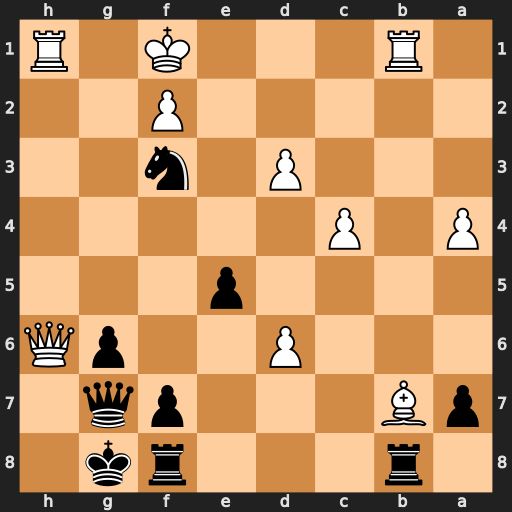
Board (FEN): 1r3rk1/pB3pq1/3P2pQ/4p3/P1P5/3P1n2/5P2/1R3K1R
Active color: b
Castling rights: -
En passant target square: -
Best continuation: Qxh6 Rxh6 Nd2+ Kg2 Nxb1